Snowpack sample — Snodgrass Mountain, Crested Butte, Colorado (2/4/25, 12:06 PM MST)
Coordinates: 38.923, -106.968
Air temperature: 35 °F
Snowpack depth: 80 cm
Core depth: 50 cm
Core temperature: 30.2 °F
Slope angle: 14°, slope face: 78°
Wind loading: low
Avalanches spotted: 0
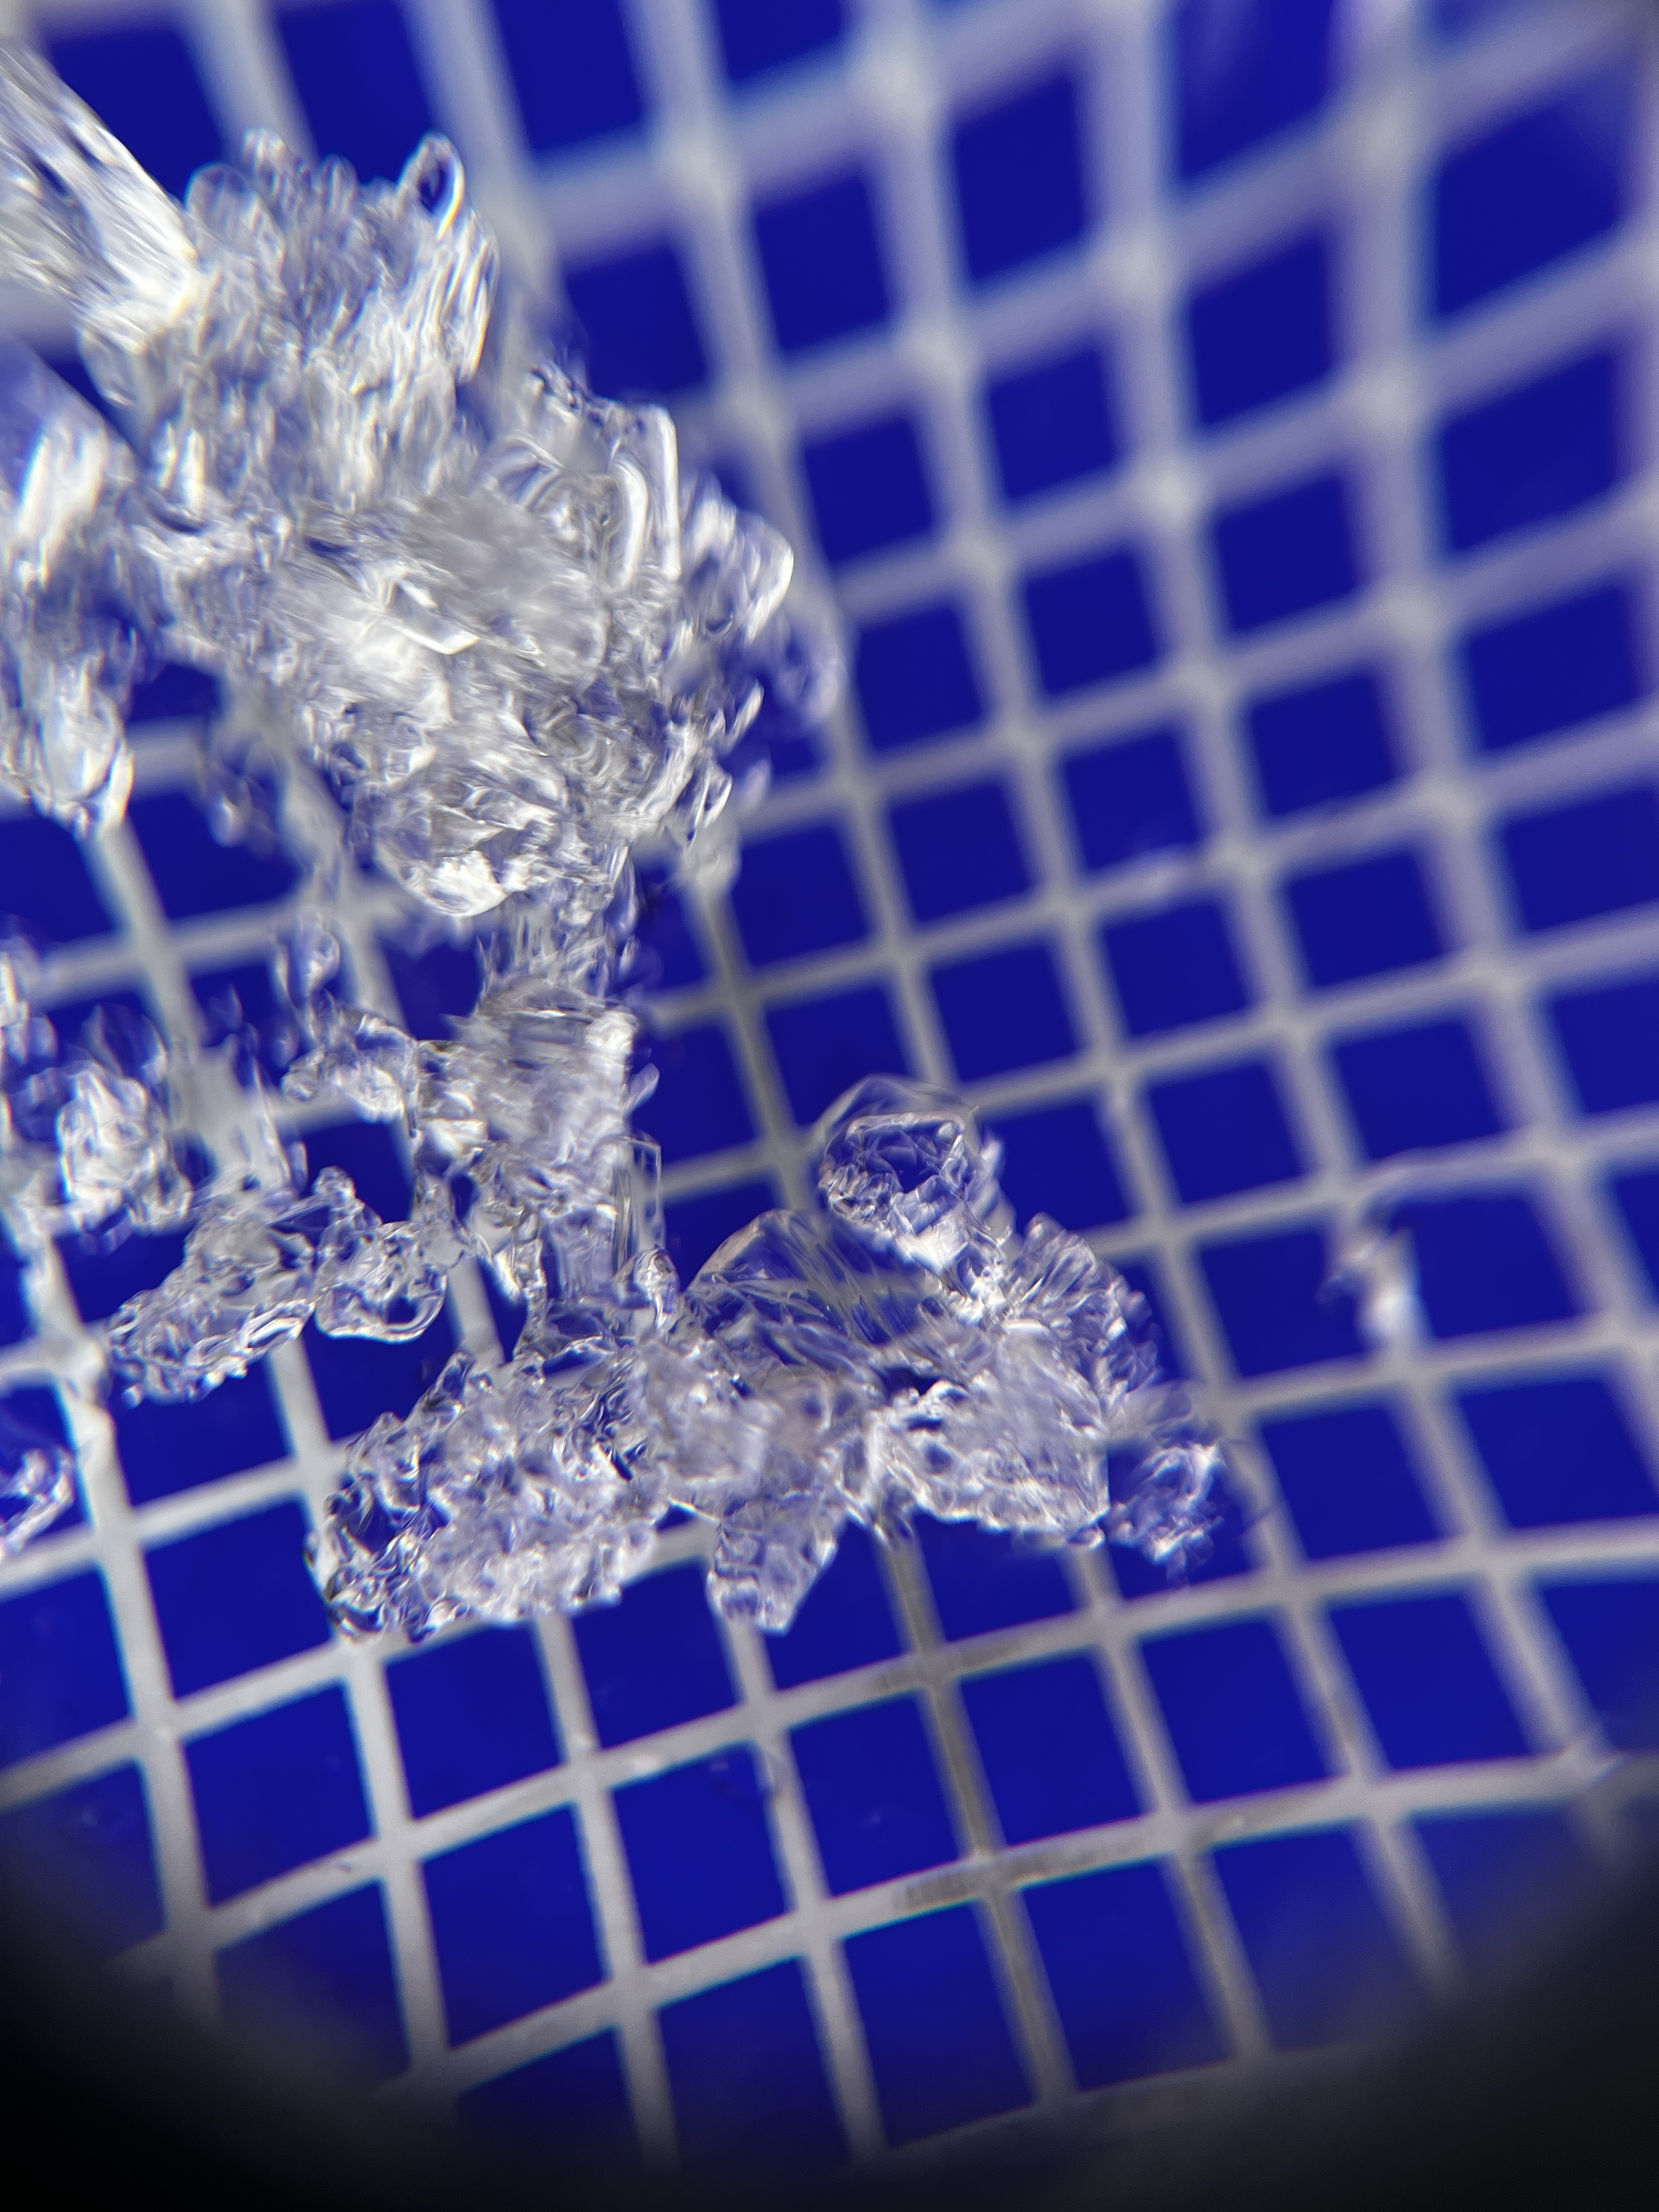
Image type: magnified_profile
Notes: No avalanches nearby, unusually warm weather for the last month reported by residents, Collected 25 yards from treeline